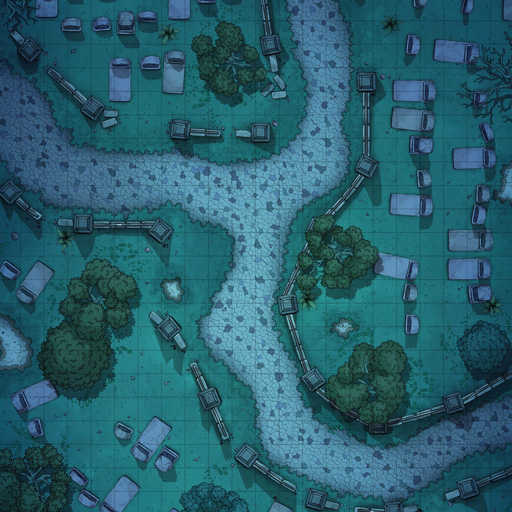
A D&D Grid Map graveyard trees road (Graveyard Map)